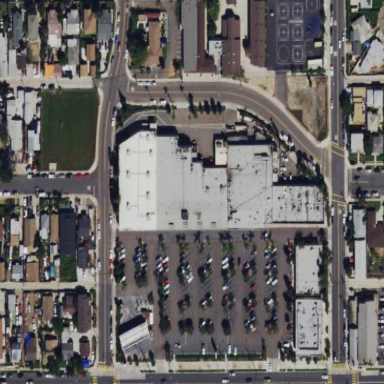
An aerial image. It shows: Commercial building.